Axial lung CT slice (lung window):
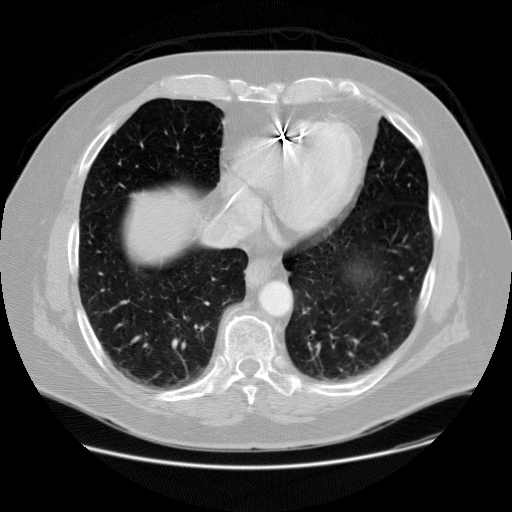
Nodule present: no